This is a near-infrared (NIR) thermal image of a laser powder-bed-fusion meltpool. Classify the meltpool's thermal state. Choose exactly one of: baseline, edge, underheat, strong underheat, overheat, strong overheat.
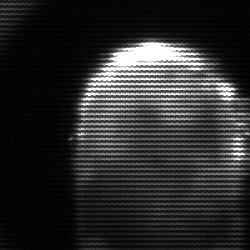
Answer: baseline